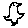
Label: bird